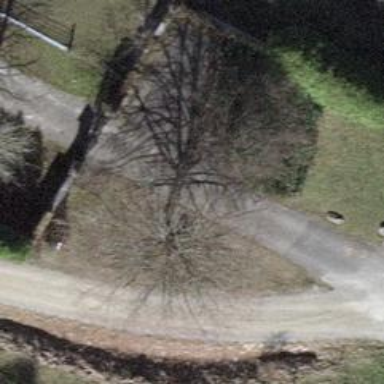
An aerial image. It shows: Gate.